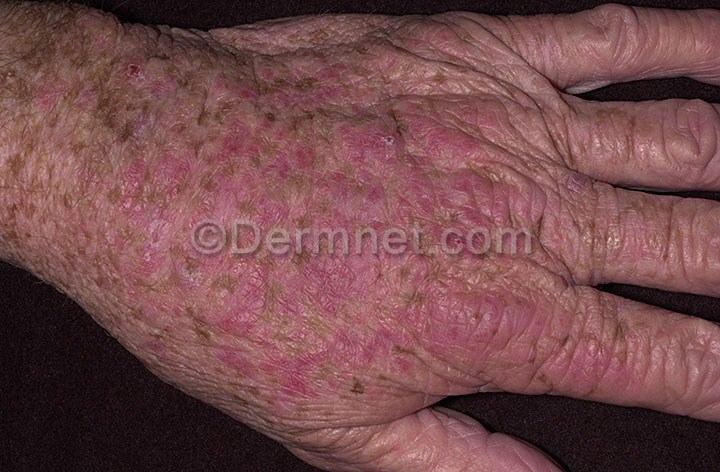
Disease: Light Diseases and Disorders of Pigmentation